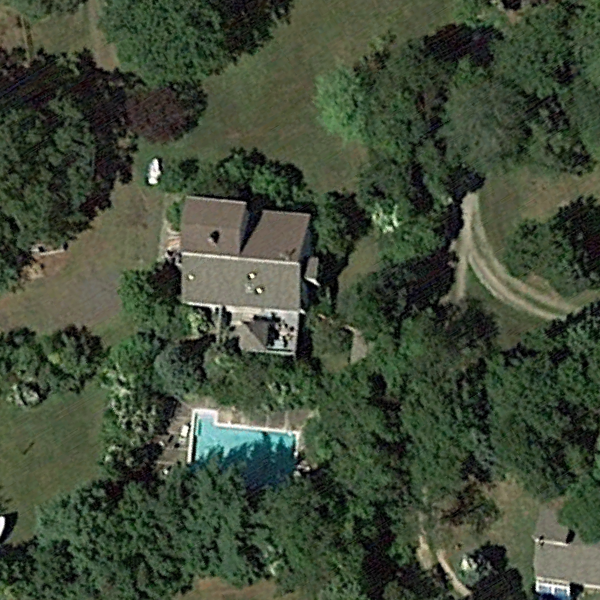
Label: SparseResidential